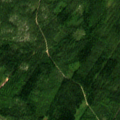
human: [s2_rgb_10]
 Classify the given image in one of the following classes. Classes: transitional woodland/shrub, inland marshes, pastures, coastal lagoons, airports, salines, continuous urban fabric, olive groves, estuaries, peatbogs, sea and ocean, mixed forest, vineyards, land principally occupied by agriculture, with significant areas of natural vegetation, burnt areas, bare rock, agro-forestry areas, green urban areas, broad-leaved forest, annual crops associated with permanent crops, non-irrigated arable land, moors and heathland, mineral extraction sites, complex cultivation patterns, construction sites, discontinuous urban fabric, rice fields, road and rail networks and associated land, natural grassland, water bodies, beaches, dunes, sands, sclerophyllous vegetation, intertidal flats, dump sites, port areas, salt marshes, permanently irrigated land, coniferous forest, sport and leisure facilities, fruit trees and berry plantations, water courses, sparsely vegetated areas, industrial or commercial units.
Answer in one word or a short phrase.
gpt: coniferous forest, mixed forest